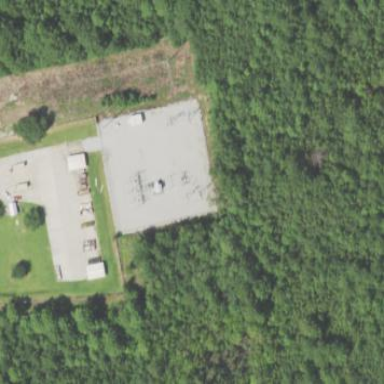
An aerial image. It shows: Distribution level power substation enclosed by fence.